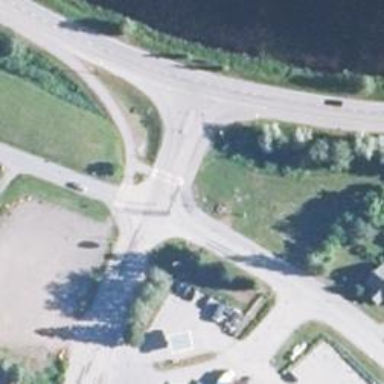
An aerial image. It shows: Crossing on the cycleway.